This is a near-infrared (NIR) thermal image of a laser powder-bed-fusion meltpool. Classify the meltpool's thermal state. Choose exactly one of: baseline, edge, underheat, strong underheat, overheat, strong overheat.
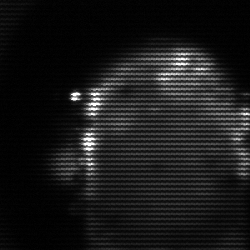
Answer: baseline